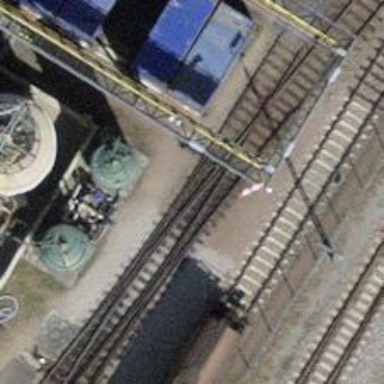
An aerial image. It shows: Railway yard with one track in service.